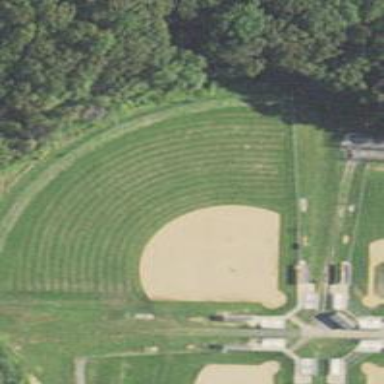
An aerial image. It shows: Baseball pitch for leisure land activities.